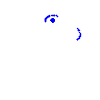
Particle: kaon